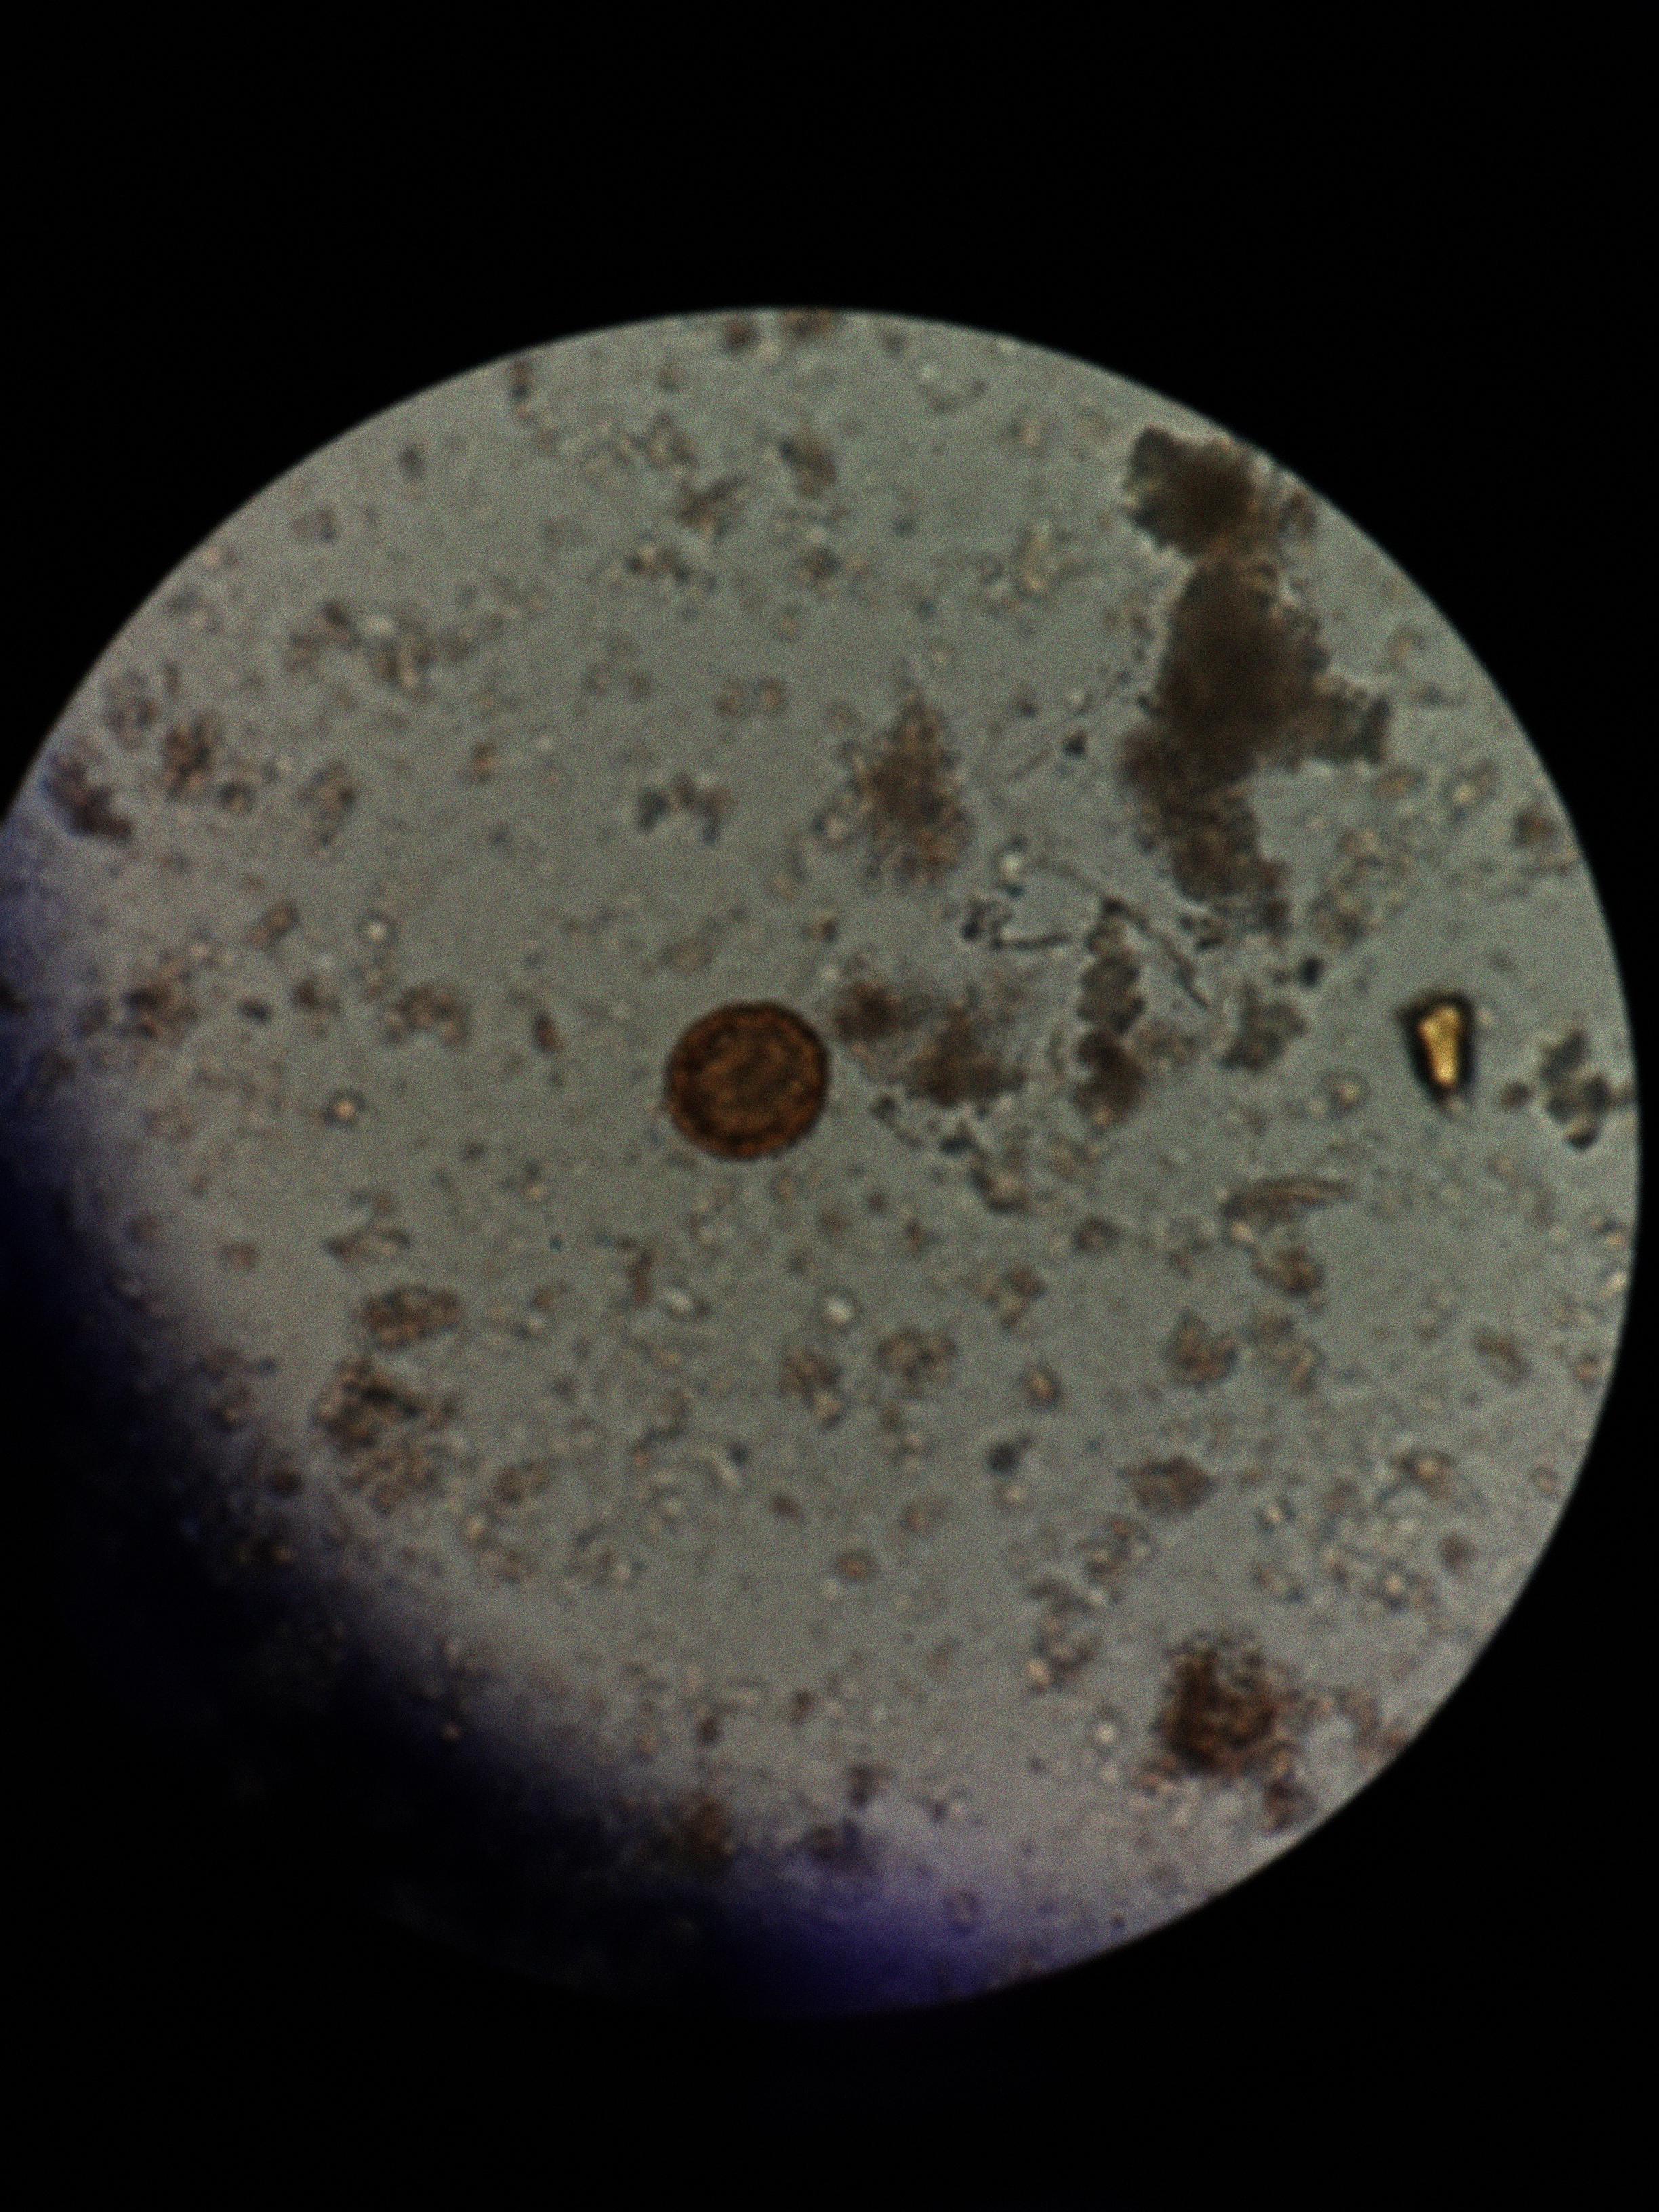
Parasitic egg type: Ascaris lumbricoides